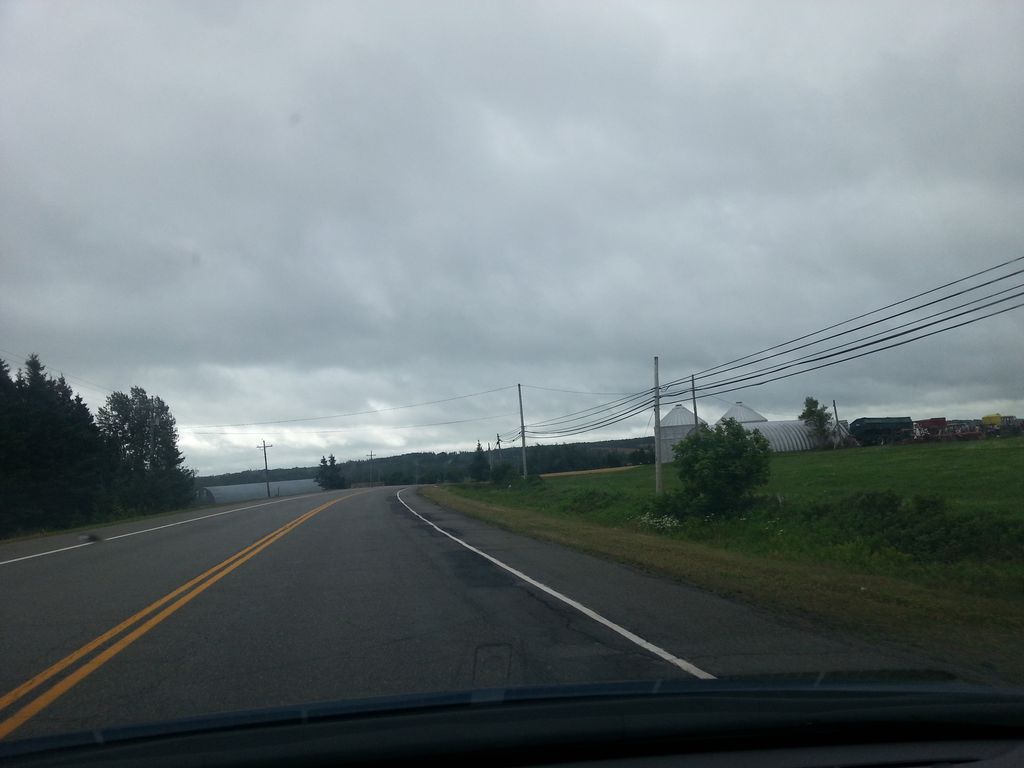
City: charlottetown